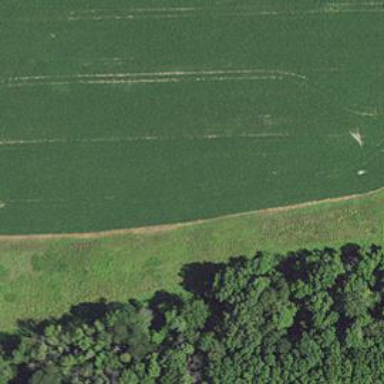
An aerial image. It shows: Deciduous broadleaved woodland.